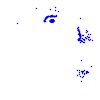
Particle: kaon